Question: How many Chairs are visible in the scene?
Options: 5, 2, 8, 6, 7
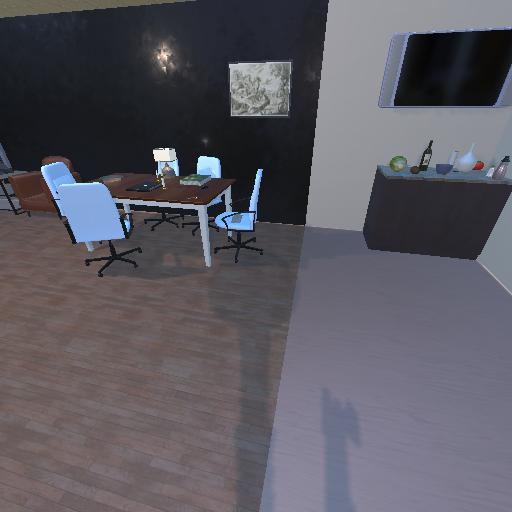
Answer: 5